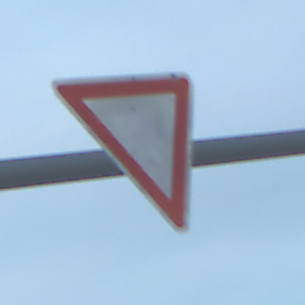
Verkehrszeichen: VorfahrtGewaehren
Umgebung: Outdoor, Beach
Tageszeit: SunriseSunset
Wetter: PartlyCloudy
Licht: Natural
Jahreszeit: NotSpecified
Kontrast: LowContrast